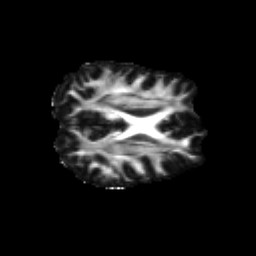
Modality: FA
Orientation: axial
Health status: healthy
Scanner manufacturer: siemens
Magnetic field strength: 3 T
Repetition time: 10 s
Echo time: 0.092 s